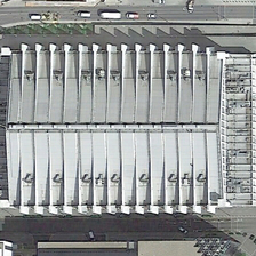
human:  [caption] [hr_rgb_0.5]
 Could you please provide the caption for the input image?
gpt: we can see an esthetic rectangle center with white striped roof .

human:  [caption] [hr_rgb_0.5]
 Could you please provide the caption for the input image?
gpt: the serrated center is between two roads .

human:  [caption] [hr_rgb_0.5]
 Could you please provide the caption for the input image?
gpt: Between the two roads stands a square striped white building.

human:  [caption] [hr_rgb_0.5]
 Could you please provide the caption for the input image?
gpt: A square white striped building stands between the two roads.

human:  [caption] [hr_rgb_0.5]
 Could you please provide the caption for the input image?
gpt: a center building is near a road with several cars .